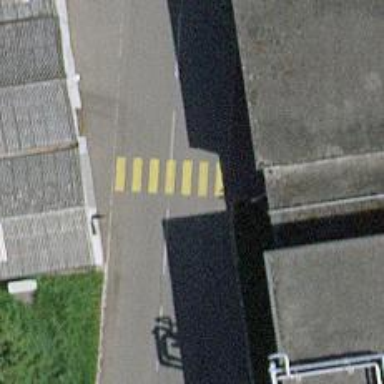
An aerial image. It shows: Zebra crossing on the road.